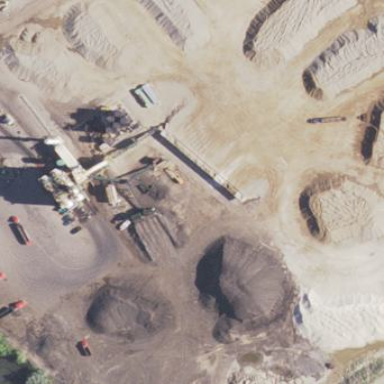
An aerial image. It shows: Industrial area used for mineral processing.